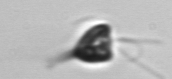
Label: Pyramimonas_longicauda